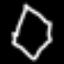
Label: octagon